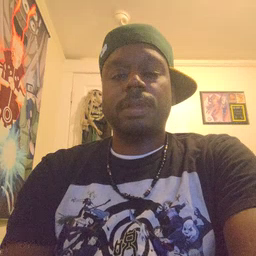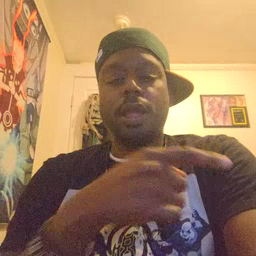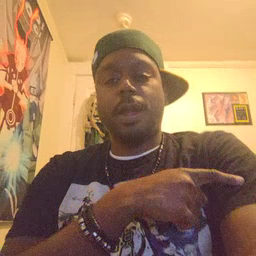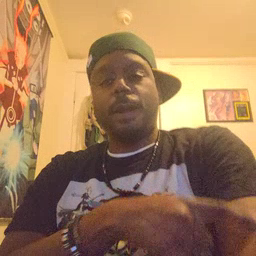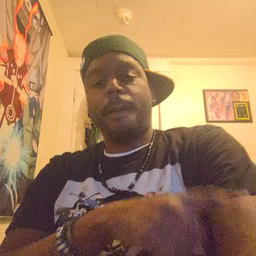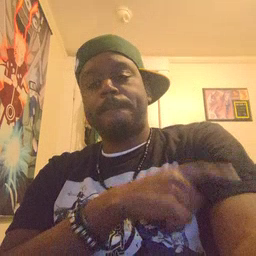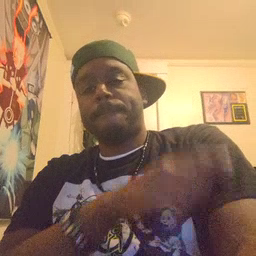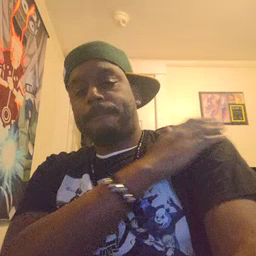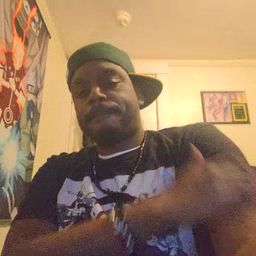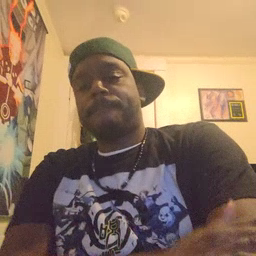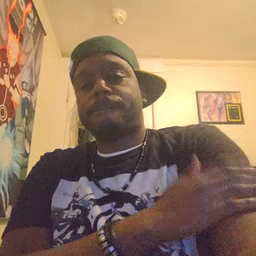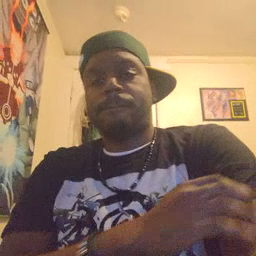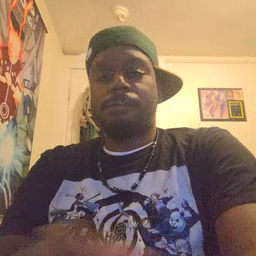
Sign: arm